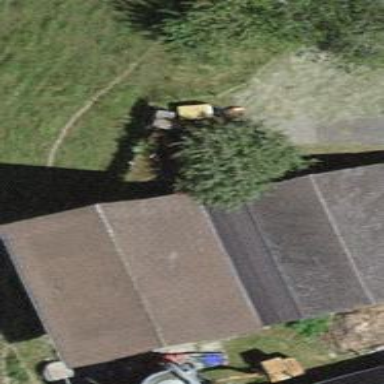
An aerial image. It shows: Barn.